Interaction volume radius: 5 \u00c5
Interaction volume height: 10 \u00c5
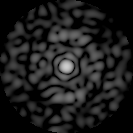
Disorder parameter: 0.903